Interaction volume radius: 5 \u00c5
Interaction volume height: 30 \u00c5
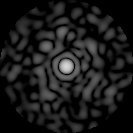
Disorder parameter: 0.8197